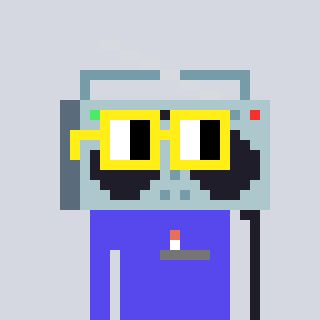
a pixel art character with square yellow glasses, a boombox-shaped head and a computerblue-colored body on a cool background